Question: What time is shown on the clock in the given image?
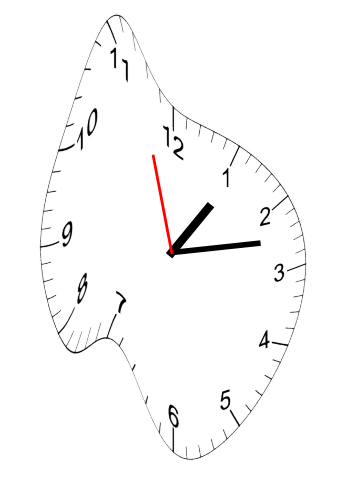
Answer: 01:12:57